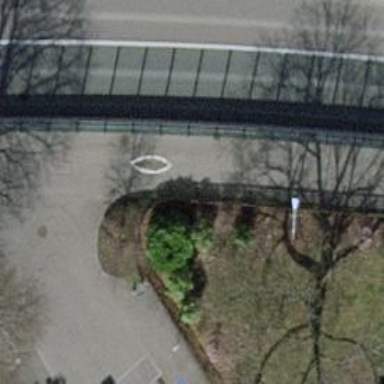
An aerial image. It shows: Asphalt sidewalk path.